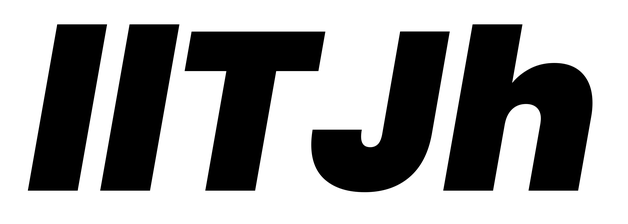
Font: Poppins-BlackItalic